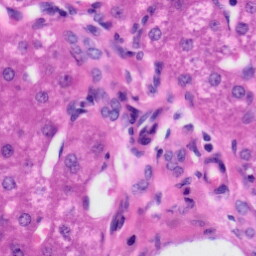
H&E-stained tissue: Liver